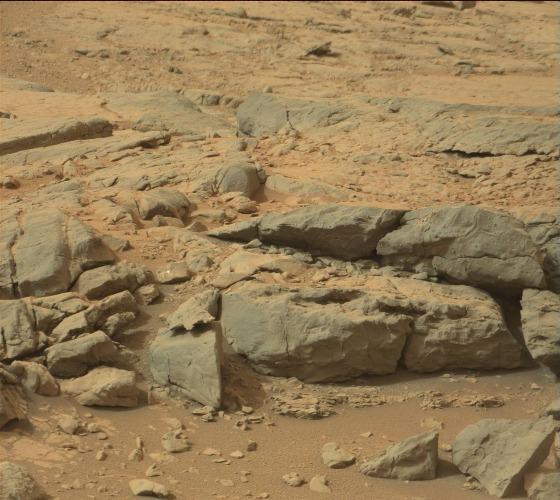
Terrain classes present: Bedrock, Gravel / Sand / Soil, Rock, Shadow